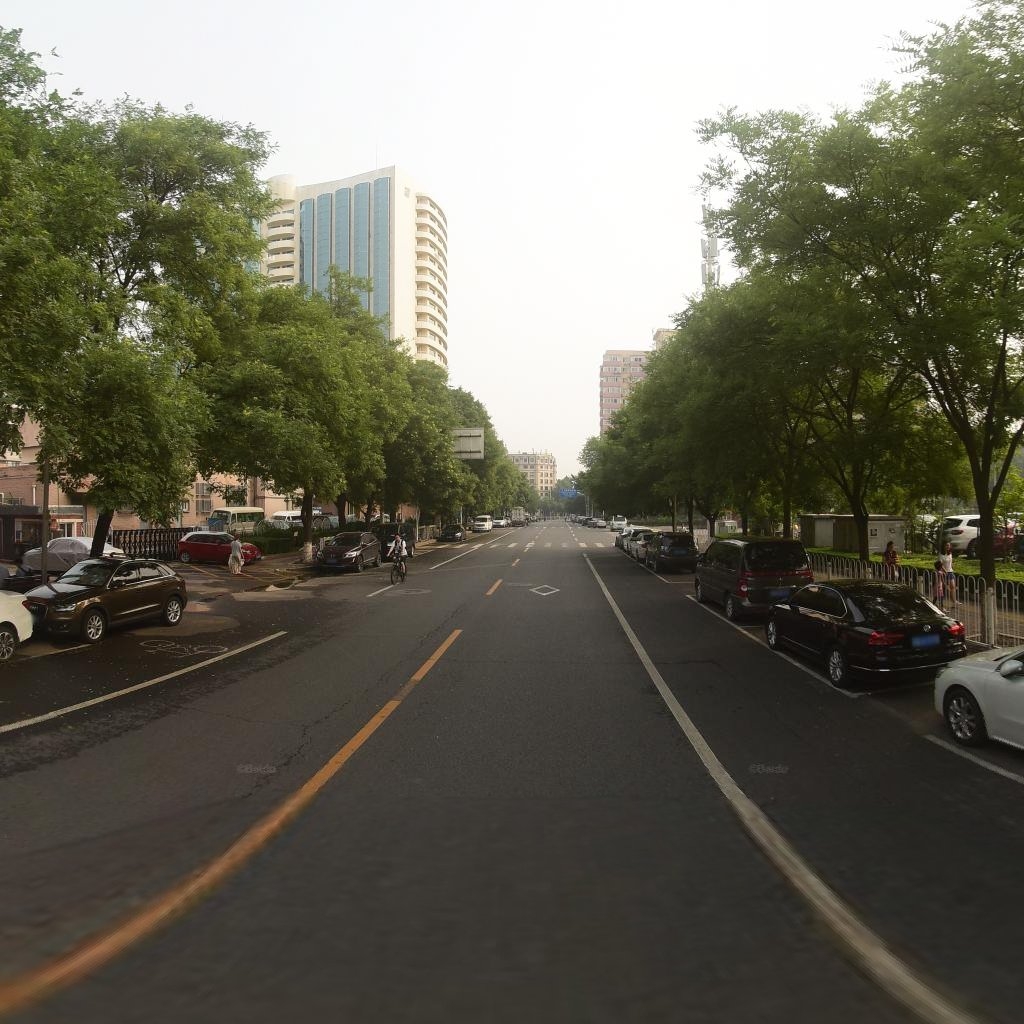
Region: Dongcheng
Road damage annotations: longitudinal crack, transverse crack, transverse crack